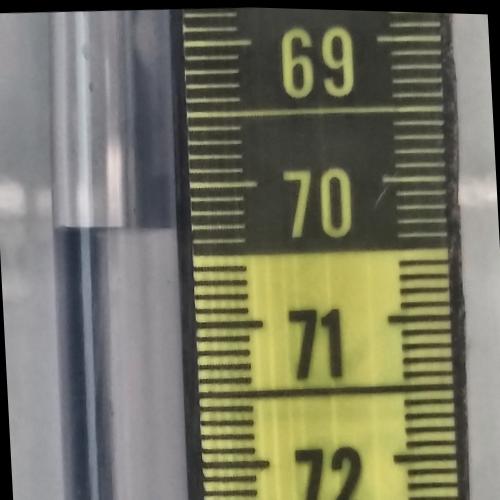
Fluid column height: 70.3 cm